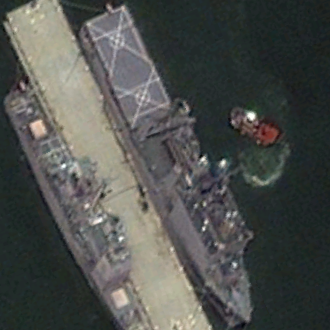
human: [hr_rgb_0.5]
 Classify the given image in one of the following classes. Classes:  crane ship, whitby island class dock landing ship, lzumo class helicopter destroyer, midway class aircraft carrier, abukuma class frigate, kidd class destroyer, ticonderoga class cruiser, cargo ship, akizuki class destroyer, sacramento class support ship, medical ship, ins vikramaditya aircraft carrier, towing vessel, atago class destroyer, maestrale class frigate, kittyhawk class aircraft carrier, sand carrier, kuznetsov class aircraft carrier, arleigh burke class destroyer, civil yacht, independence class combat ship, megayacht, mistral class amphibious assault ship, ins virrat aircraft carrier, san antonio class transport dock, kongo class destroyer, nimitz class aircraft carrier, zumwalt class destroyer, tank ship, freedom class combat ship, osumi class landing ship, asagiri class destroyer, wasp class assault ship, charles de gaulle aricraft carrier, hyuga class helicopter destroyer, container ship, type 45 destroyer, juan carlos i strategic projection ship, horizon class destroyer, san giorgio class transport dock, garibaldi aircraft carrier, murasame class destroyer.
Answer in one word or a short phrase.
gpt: Whitby Island class dock landing ship